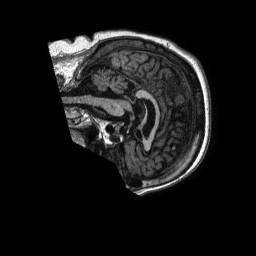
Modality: T1w
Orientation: sagittal
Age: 65
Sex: female
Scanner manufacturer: philips
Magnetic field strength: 1.5 T
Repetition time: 0.008219 s
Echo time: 0.003774 s